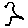
Label: bird